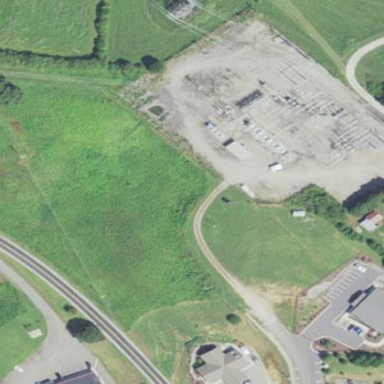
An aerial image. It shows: Distribution substation surrounded by fence.